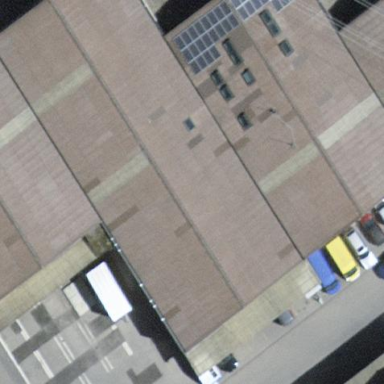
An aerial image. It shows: Commercial building.